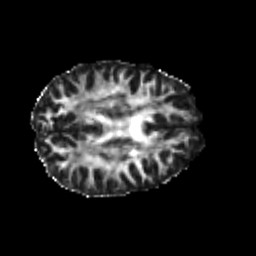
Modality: FA
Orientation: axial
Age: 22
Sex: female
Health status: healthy
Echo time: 0.074 s